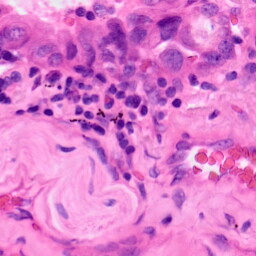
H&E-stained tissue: Lung